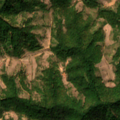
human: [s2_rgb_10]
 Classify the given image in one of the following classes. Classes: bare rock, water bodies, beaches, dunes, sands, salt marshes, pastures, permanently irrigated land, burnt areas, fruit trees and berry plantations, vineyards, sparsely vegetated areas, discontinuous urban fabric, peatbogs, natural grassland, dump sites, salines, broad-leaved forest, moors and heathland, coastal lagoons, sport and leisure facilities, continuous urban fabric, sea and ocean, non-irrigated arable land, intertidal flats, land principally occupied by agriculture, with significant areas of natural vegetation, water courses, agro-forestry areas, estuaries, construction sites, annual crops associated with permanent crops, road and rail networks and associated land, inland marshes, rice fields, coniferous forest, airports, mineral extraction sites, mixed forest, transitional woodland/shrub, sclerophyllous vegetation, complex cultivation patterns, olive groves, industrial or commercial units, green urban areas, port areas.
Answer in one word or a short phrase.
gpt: land principally occupied by agriculture, with significant areas of natural vegetation, broad-leaved forest